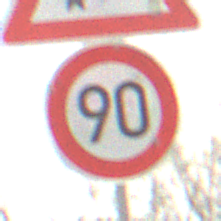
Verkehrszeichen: Geschwindigkeit90
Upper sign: DoppelkurveRechts
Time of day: MorningAfternoon
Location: Outdoor (Suburban)
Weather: Overcast
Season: NotSpecified
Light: Natural